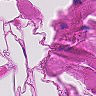
Metastatic tissue present: no